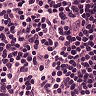
Metastatic tissue present: no